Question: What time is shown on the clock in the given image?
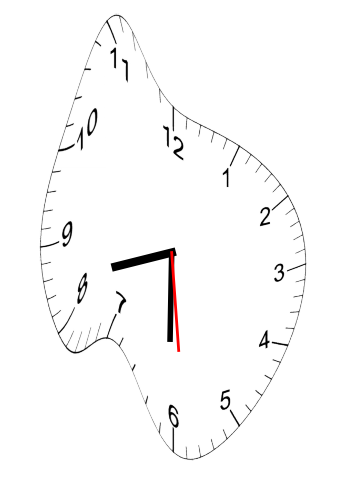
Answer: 08:30:29